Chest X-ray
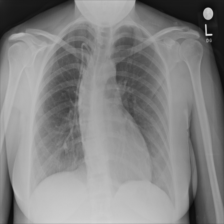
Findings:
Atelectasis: negative
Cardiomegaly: negative
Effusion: negative
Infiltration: negative
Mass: negative
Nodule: negative
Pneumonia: negative
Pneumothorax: negative
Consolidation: negative
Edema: negative
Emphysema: negative
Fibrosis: negative
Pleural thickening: negative
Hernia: negative